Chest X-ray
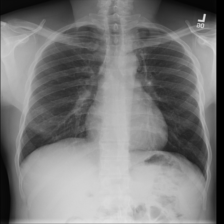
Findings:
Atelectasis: negative
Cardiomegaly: negative
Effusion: negative
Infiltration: positive
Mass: negative
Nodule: negative
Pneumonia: negative
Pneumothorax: negative
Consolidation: negative
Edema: negative
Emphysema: negative
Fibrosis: negative
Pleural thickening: negative
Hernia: negative